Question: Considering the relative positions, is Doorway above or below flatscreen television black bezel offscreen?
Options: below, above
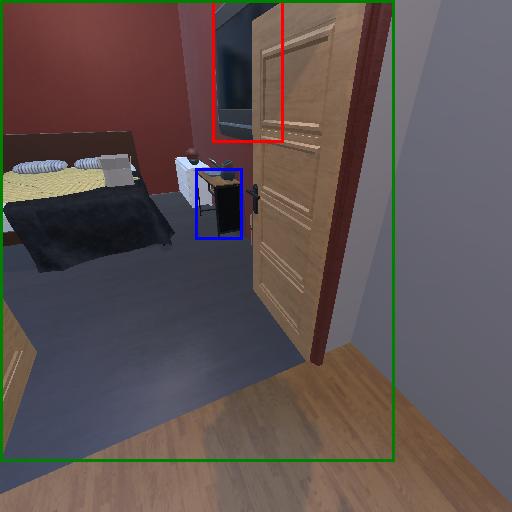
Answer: below